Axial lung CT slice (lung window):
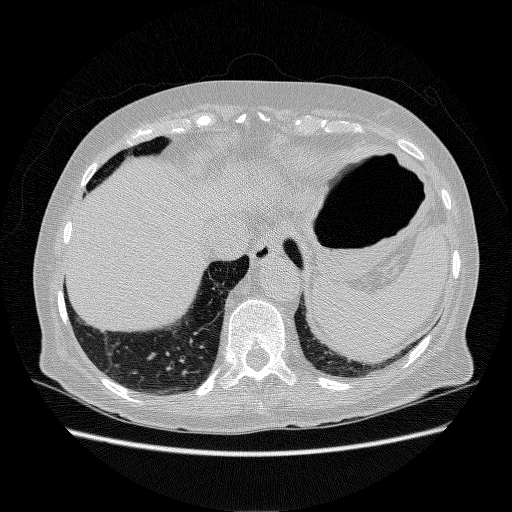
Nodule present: no